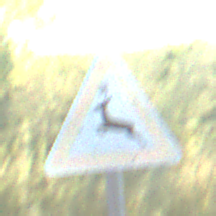
Verkehrszeichen: WildwechselRechts
Umgebung: Outdoor, RoadRail
Tageszeit: MorningAfternoon
Wetter: Clear
Licht: Natural
Jahreszeit: NotSpecified
Kontrast: HighContrast